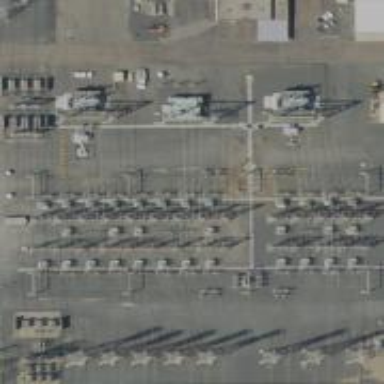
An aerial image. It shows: Switch used for power control.